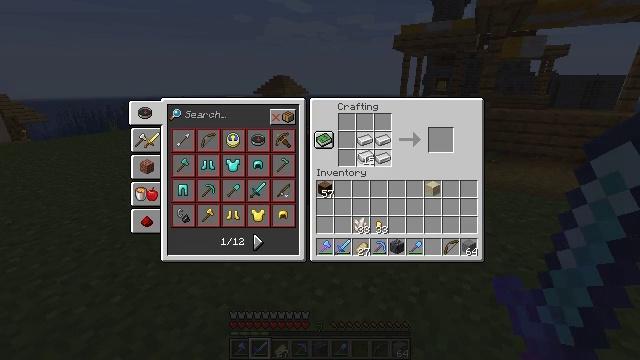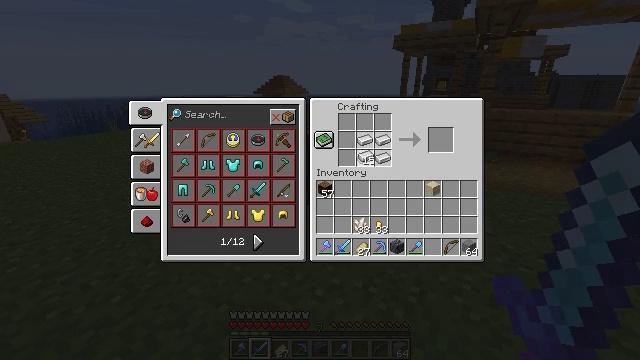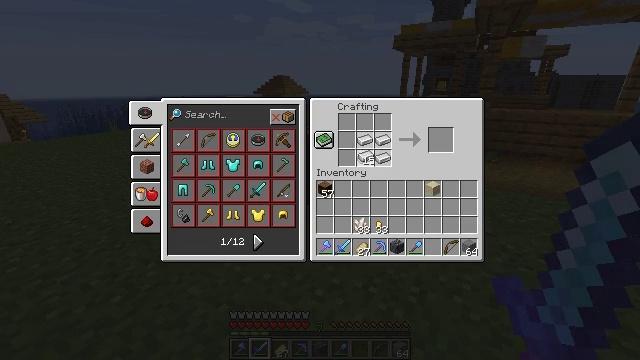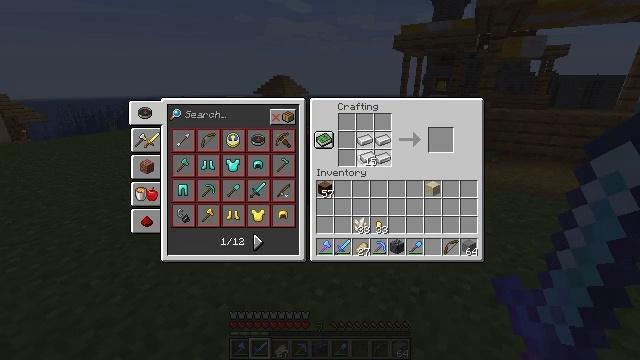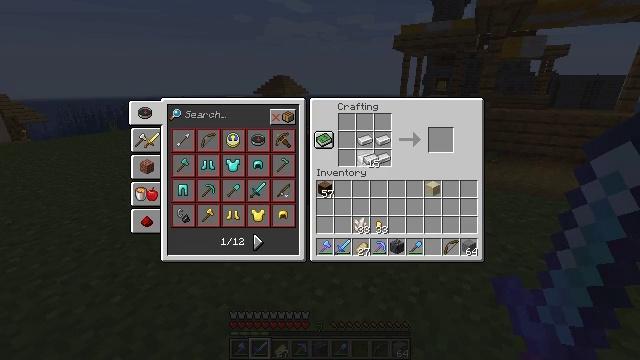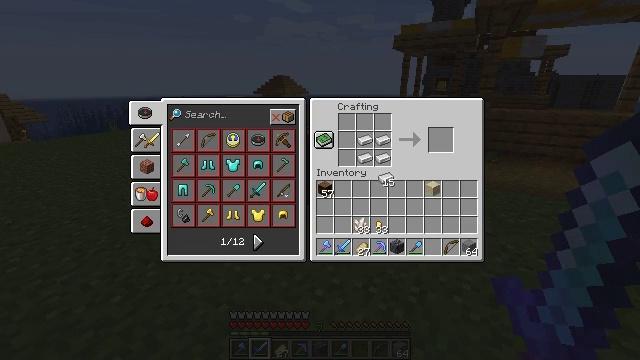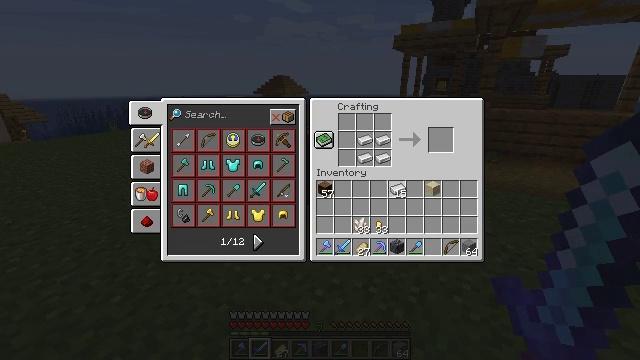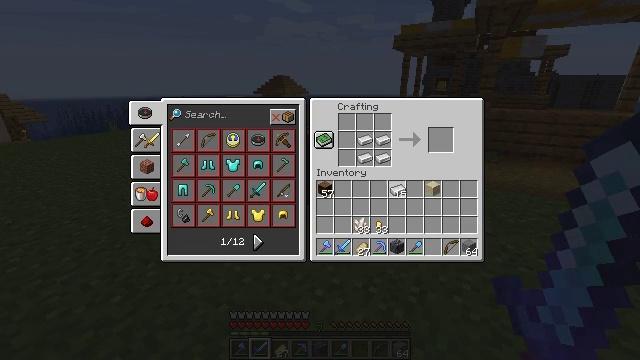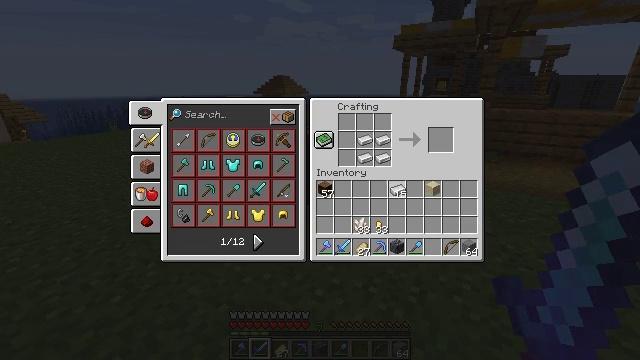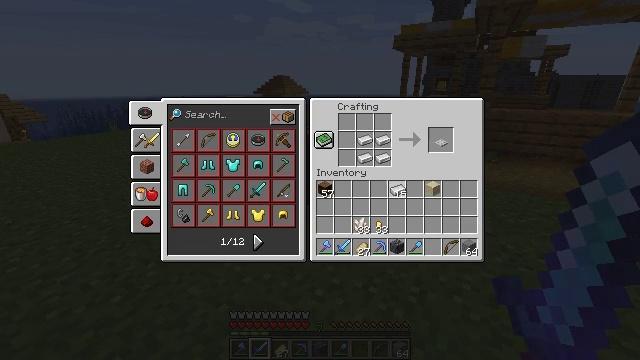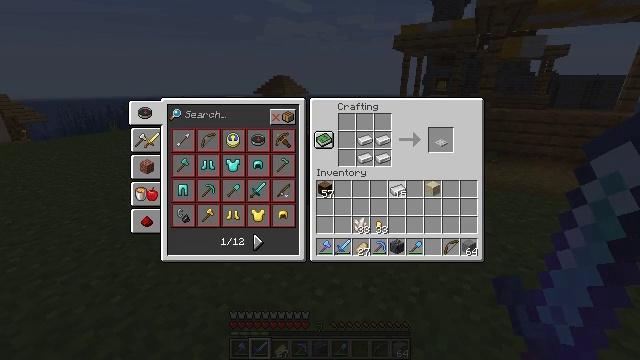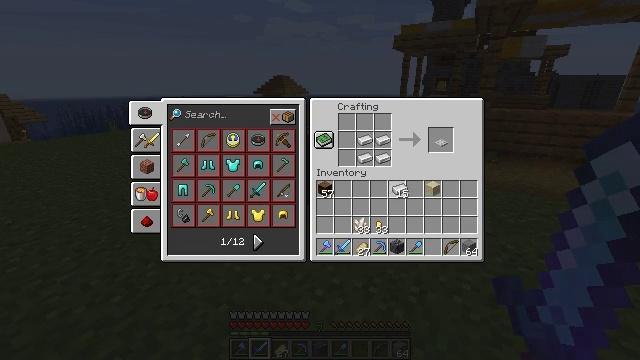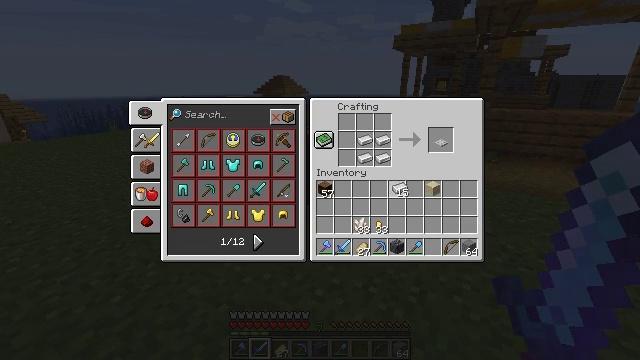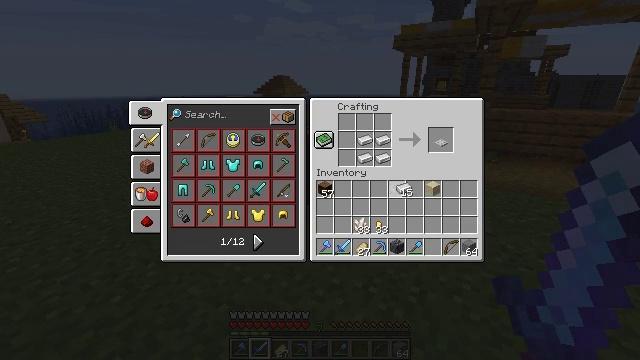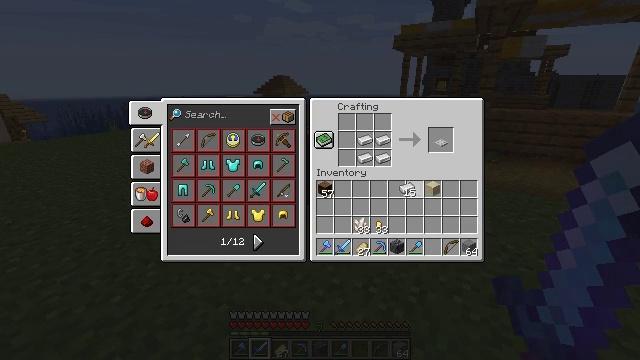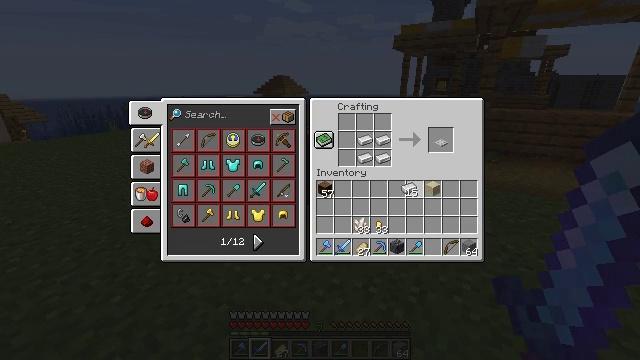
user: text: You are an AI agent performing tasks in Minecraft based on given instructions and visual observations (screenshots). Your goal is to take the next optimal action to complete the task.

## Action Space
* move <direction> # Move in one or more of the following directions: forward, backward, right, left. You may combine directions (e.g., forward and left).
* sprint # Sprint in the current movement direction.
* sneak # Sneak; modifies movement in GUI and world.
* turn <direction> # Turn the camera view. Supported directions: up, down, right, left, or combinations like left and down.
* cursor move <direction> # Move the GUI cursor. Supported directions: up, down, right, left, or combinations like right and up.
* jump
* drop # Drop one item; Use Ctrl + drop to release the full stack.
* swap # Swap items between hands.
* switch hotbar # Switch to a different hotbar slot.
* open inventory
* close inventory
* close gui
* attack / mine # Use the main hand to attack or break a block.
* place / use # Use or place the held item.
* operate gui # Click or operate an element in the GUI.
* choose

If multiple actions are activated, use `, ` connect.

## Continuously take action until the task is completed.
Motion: motion action
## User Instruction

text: Craft an iron trapdoor with iron ingots.
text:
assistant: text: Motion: choose
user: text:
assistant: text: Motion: choose
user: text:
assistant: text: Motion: choose
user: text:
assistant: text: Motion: no_op
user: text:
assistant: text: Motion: cursor move right and down
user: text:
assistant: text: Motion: cursor move right and down
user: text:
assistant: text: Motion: no_op
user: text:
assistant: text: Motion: no_op
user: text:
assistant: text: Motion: no_op
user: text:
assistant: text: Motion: no_op
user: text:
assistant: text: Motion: no_op
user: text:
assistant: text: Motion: no_op
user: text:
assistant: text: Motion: no_op
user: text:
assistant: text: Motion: no_op
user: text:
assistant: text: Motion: no_op
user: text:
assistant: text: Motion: no_op
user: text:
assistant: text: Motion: operate gui
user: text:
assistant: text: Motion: operate gui
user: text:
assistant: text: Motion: operate gui
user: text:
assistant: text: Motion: no_op
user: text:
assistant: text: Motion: no_op
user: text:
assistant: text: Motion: no_op
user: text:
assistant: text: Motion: cursor move up
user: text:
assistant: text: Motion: cursor move up
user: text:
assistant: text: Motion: cursor move up
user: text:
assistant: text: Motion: no_op
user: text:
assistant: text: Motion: sneak
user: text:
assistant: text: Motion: sneak
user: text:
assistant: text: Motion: sneak
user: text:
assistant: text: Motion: sneak